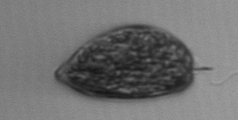
Label: Prorocentrum_micans